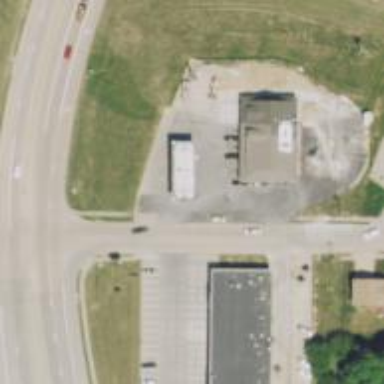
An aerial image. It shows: Convenience shop.